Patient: sex M, age 78
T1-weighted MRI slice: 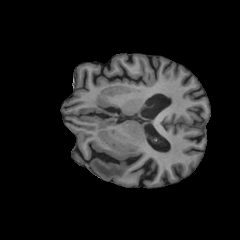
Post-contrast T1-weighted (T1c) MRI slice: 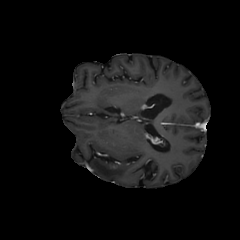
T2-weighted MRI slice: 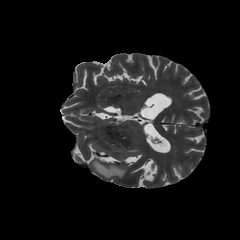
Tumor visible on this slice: yes
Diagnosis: Glioblastoma, IDH-wildtype
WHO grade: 4